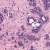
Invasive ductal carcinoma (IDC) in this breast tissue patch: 0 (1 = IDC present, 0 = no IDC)